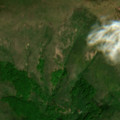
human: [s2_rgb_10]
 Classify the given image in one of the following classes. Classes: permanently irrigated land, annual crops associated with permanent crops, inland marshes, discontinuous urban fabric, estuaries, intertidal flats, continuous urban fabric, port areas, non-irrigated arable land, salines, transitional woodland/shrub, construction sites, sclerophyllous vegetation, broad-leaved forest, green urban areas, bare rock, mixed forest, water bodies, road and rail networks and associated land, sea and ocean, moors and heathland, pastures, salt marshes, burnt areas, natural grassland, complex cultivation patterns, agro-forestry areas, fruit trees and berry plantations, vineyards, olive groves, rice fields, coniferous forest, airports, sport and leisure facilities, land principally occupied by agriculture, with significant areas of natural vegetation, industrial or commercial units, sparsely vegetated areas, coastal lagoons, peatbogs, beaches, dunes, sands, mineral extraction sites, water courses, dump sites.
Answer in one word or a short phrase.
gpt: broad-leaved forest, natural grassland